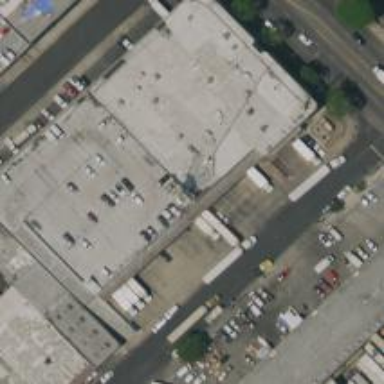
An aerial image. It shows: Warehouse building.